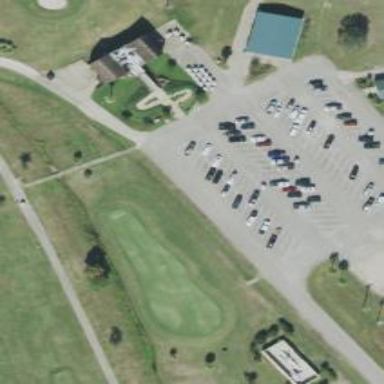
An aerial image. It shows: Path for both road and golf.